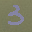
Label: 3